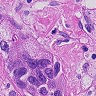
Metastatic tissue present: yes